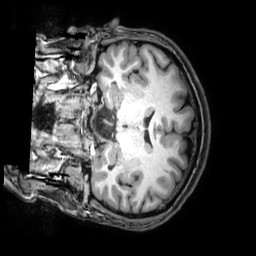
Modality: T1w
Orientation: coronal
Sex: male
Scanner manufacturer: philips
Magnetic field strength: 3 T
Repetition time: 0.008202 s
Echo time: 0.00376 s